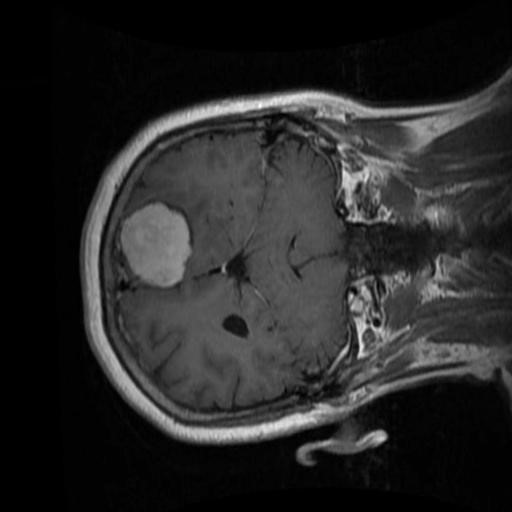
Label: brain_menin